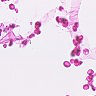
Metastatic tissue present: no